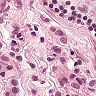
Metastatic tissue present: yes